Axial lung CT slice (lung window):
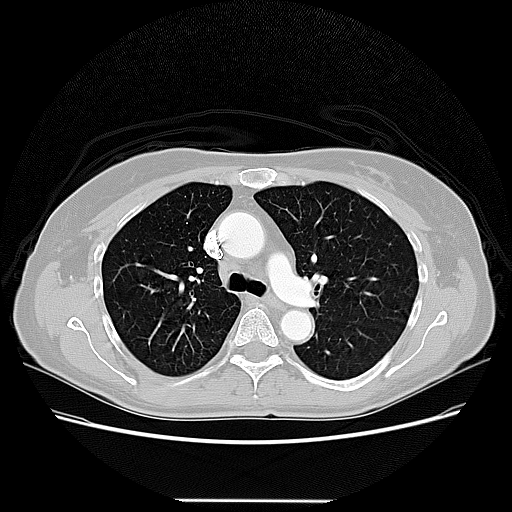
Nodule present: no